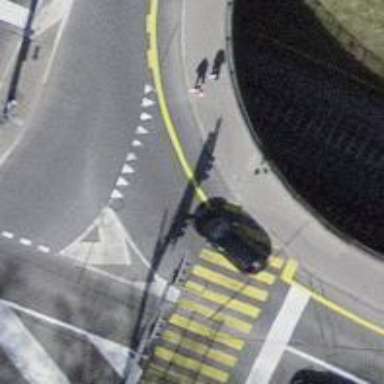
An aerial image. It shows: Tunnel for cyclists to travel through.